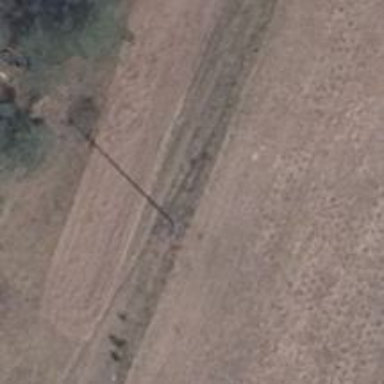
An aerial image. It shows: Power pole.